Question: I am trying to tag a photo using '/{photo-id}/tags'. These are the parameters I am sending:
'''
{
tags = "[{'tag_uid': 'FRIENDS_ID', 'x':1, 'y':1}]";
}
'''
This works fine if i use my App-Scoped ID, but it doesn't work with my regular ID.
This is the error that i am receiving ("(#100) The global X id is not allowed for this call"):

So, it does work with my App-Scoped ID, retrieved using '/me', but it doesn't work with any other regular ID, neither mine or of my friends.
Do any of you have ideas of what's causing this?
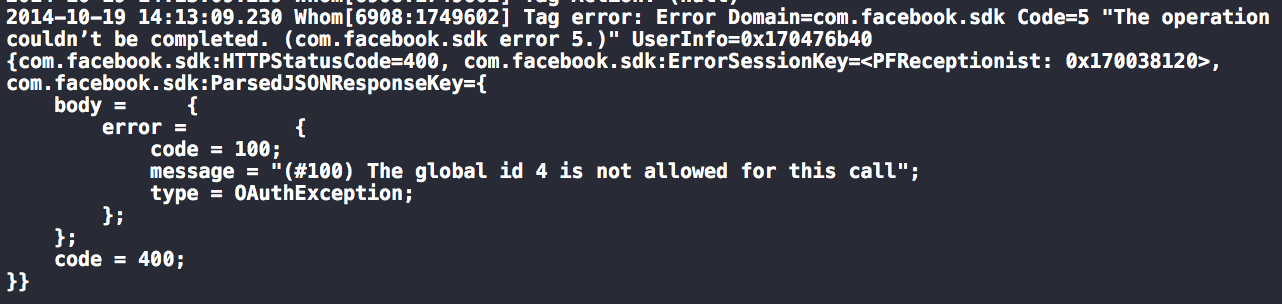
Answer: As I already commented, you can only use App Scoped IDs in Apps, and those are only unique in your own App. You can only match them with another App you own, by using the <URL>.
For tagging, you should use 'taggable_friends': <URL>